Question: when I click Manage Products > go to a product > Categories tab, the header "Product Categories" is displayed but the Category tree isn't displayed underneath. This is affecting all products in my store.
The screen looks like this:

Nothing is being logged in the error logs so I'm not sure where to start troubleshooting this. I've found some other solutions online but they don't appear to work. Any recommendations for troubleshooting or resolving this would be appreciated!
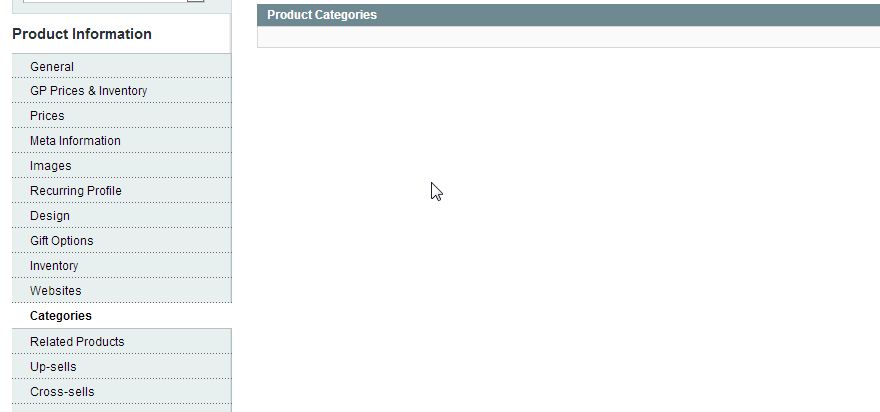
Answer: I used Chrome to inspect the column for the Categories tab and found that mod_pagespeed was referenced in place of the Javascript block to display the tree.
I disabled outline_javascript rule in the mod_pagespeed configuration for our virtual host and the tree was displayed again.